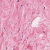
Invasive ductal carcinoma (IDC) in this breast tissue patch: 0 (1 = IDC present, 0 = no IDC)